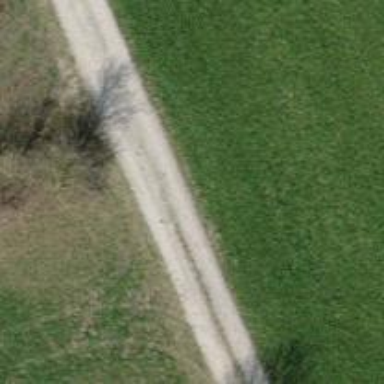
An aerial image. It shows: Track with pebblestone surface. The track type is grade2.